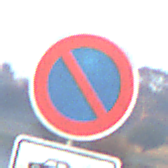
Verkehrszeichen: EingeschraenktesHalteverbot
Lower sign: MehrspurigeFahrzeuge4
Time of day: Dawn
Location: Outdoor (Nature)
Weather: Clear
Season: NotSpecified
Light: Natural